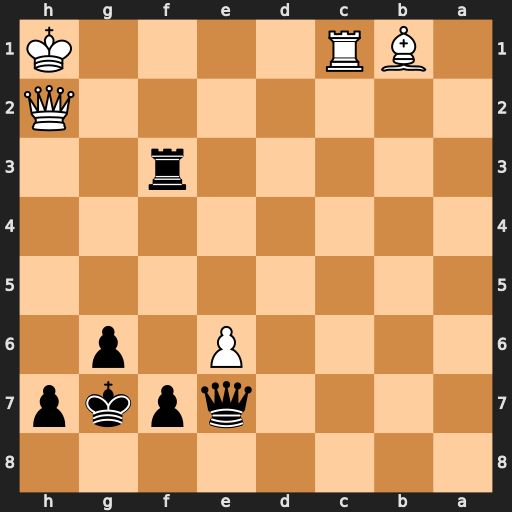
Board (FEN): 8/4qpkp/4P1p1/8/8/5r2/7Q/1BR4K
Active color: b
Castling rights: -
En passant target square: -
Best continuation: Qxe6 Qb2+ Kh6 Qd2+ g5